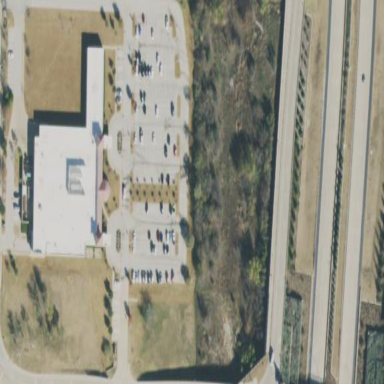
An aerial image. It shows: Healthcare facility identified as hospital.